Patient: sex M, age 46
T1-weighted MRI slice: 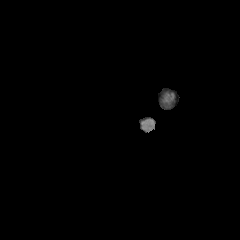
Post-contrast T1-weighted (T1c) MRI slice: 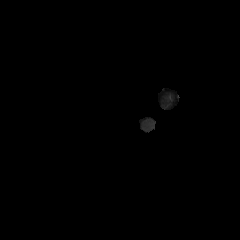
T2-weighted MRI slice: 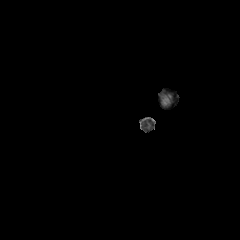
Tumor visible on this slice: no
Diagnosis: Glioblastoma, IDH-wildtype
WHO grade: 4